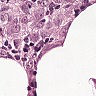
Metastatic tissue present: yes